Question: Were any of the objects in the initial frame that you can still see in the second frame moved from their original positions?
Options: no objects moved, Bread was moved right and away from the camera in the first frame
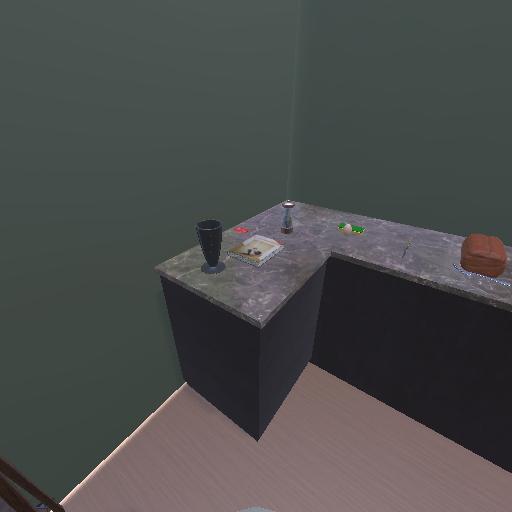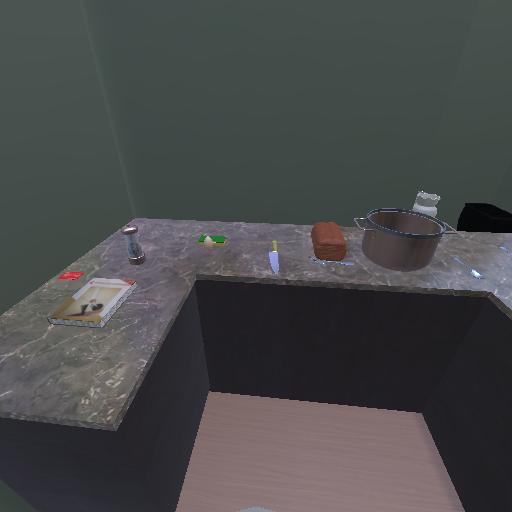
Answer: no objects moved